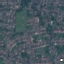
Land use / land cover class: Residential